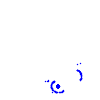
Particle: proton